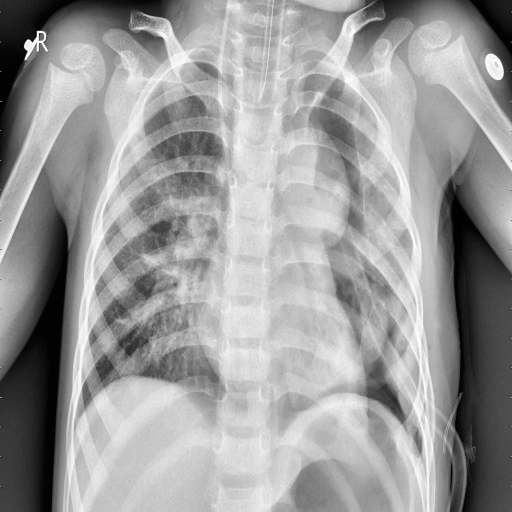
Finding: PNEUMONIA